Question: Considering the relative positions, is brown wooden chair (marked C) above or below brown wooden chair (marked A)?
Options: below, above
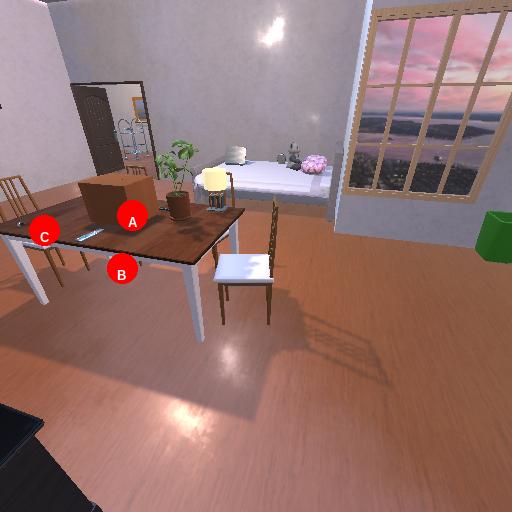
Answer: below